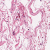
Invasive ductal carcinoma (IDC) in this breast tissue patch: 0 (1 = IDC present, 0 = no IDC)